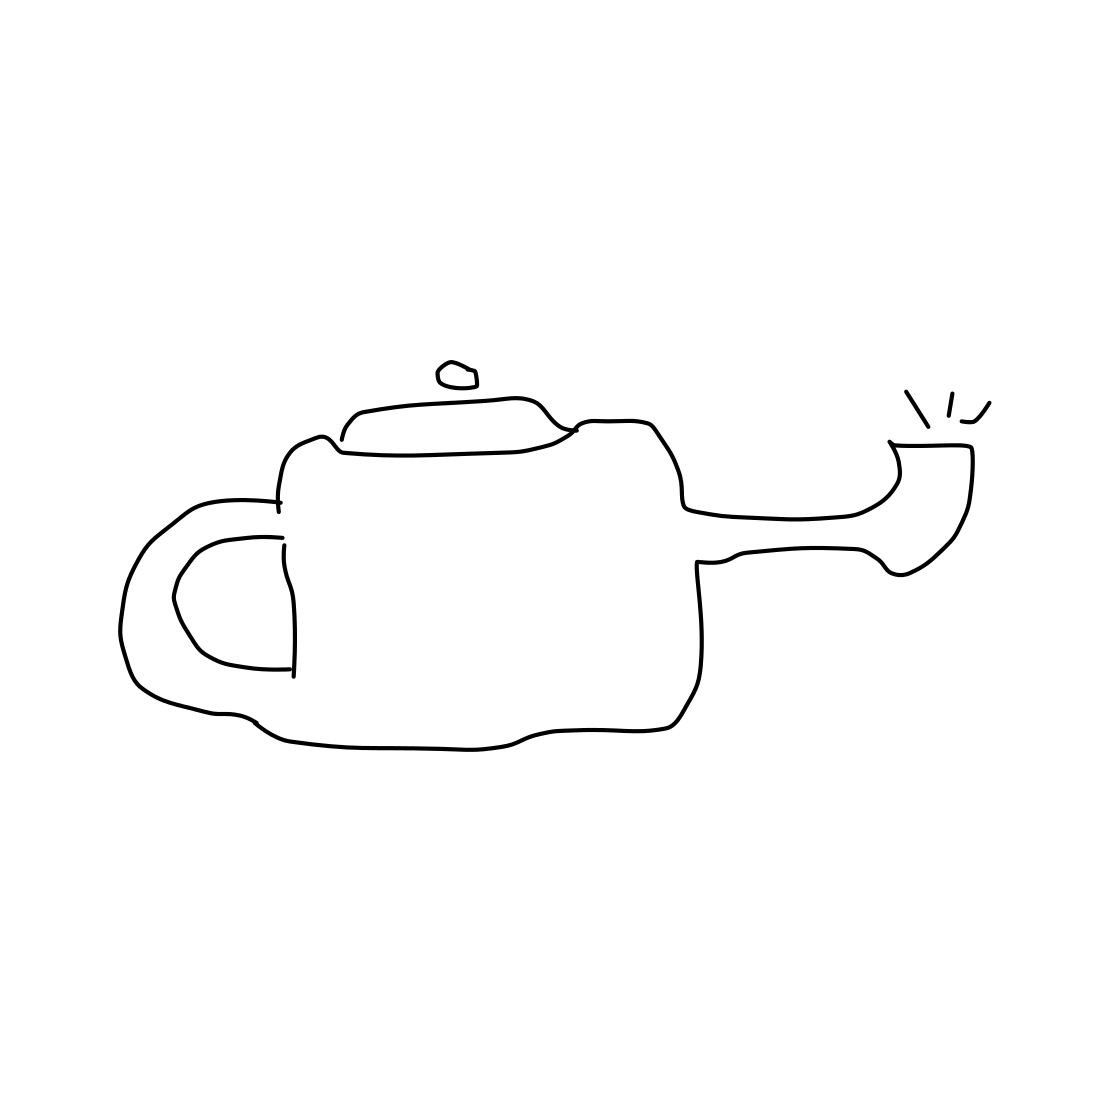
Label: teapot